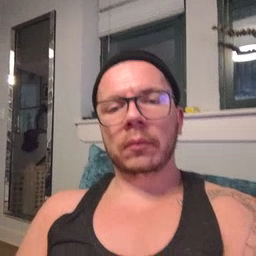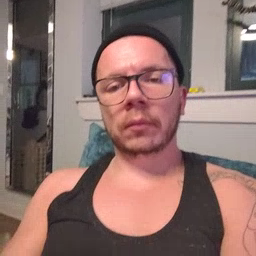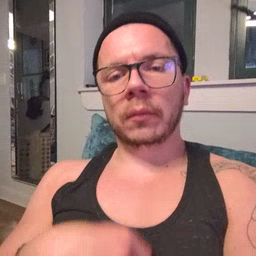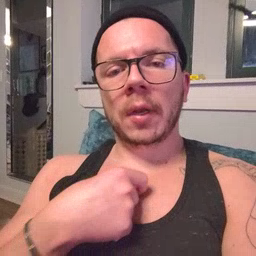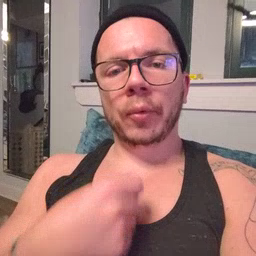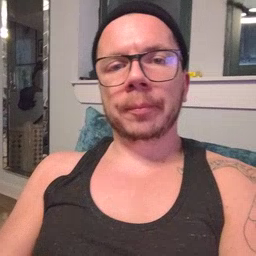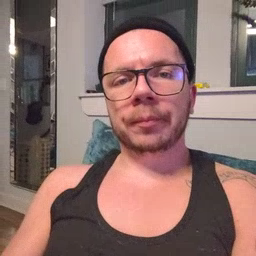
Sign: zipper